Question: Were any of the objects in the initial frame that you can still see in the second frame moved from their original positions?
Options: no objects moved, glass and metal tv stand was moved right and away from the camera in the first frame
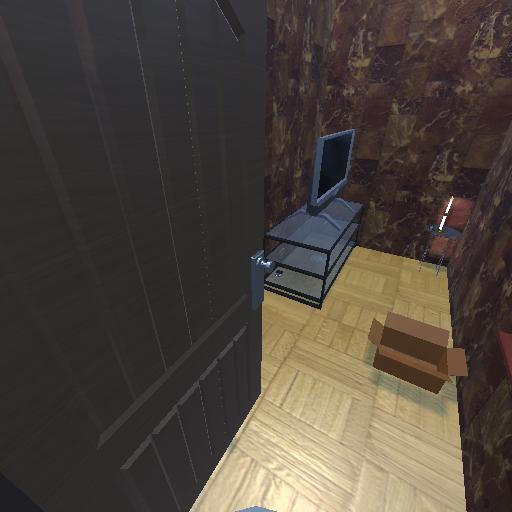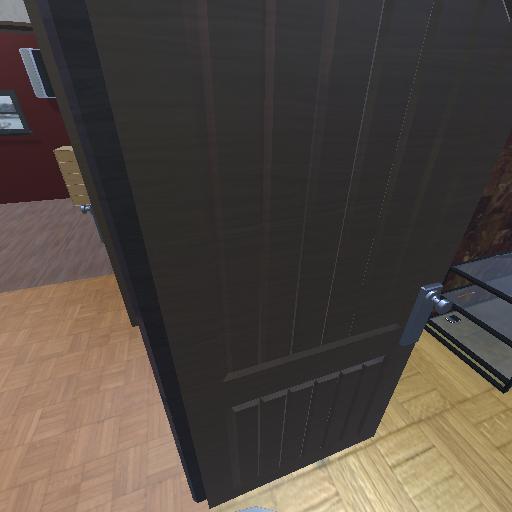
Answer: no objects moved